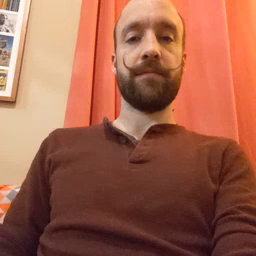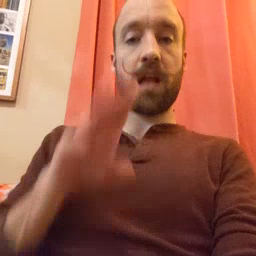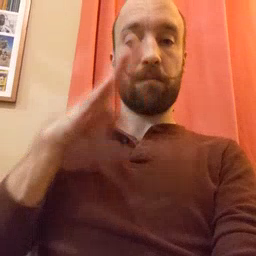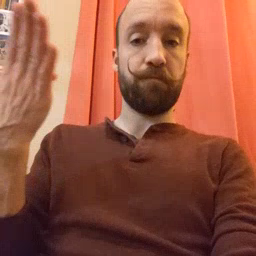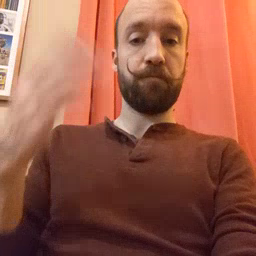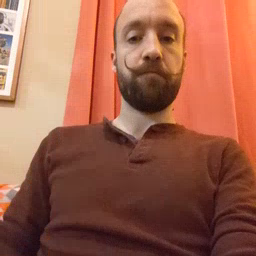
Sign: open